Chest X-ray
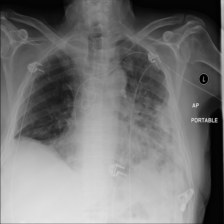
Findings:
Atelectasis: positive
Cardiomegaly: negative
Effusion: negative
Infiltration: positive
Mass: negative
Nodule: negative
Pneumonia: negative
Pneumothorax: negative
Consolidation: negative
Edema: negative
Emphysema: negative
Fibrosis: negative
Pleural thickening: negative
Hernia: negative